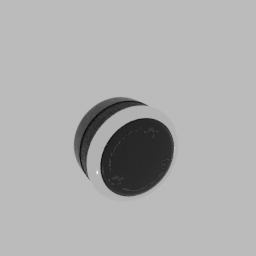
Label: electronics